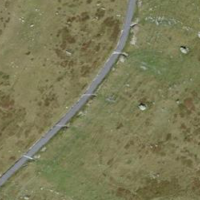
EUNIS habitat code: 26
Species observed at this site:
Oenanthe oenanthe